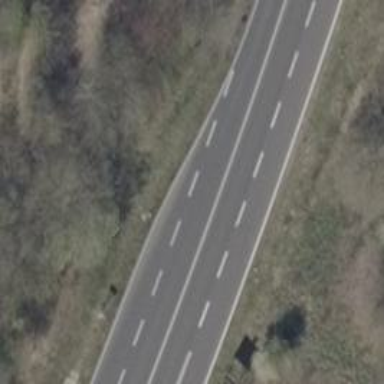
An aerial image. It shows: Motorroad with trunk link.